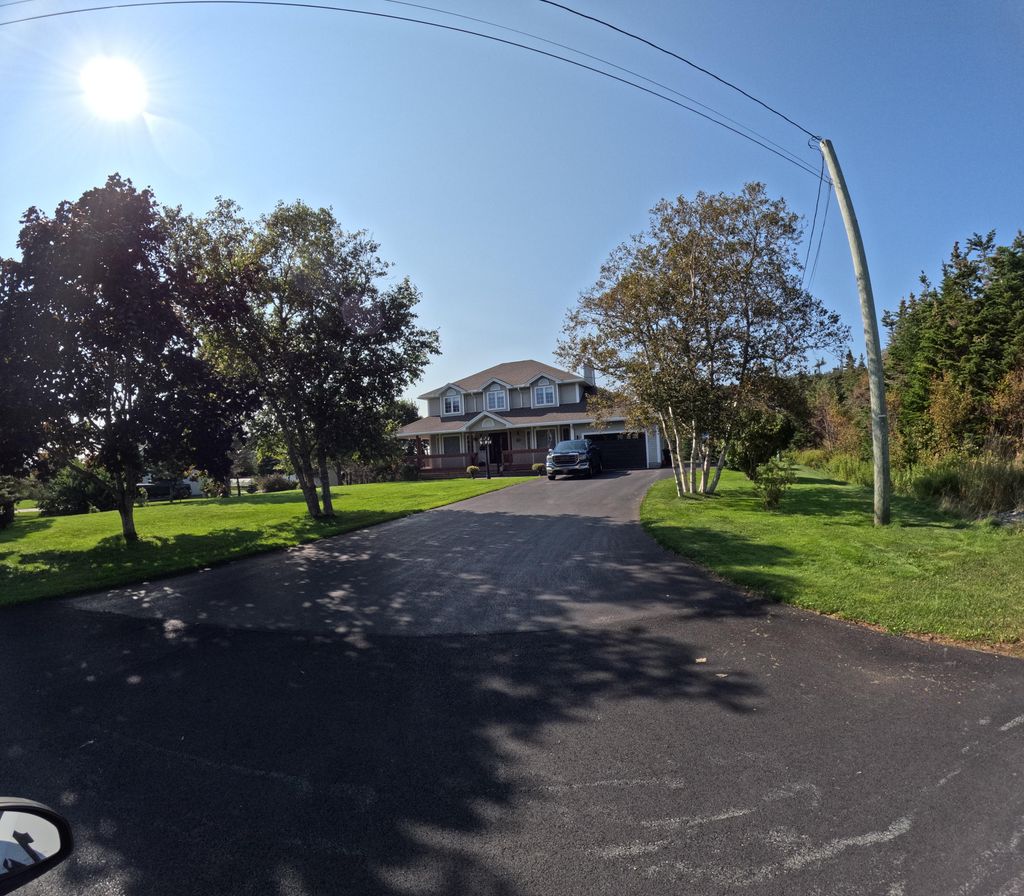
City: st_johns